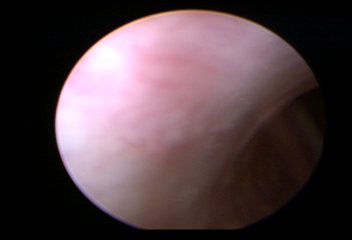
Modality: WLC
Class: Normal mucosa
Bladder cancer association: No